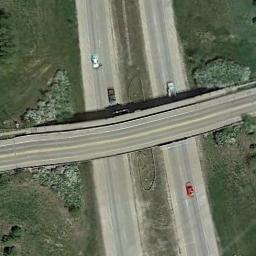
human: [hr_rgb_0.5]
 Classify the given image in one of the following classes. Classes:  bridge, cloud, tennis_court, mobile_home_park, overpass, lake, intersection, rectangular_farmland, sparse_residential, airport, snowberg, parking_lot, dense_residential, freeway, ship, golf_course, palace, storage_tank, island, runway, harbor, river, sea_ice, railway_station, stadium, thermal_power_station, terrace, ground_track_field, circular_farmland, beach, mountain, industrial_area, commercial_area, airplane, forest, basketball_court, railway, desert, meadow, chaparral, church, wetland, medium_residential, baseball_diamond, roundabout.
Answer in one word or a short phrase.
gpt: overpass